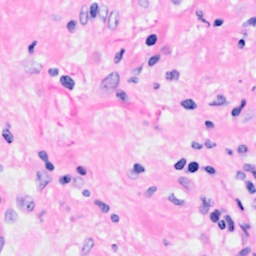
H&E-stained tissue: Breast